Aerial crown-view tile of a tropical tree (Barro Colorado Island, Panama), acquired 20250414:
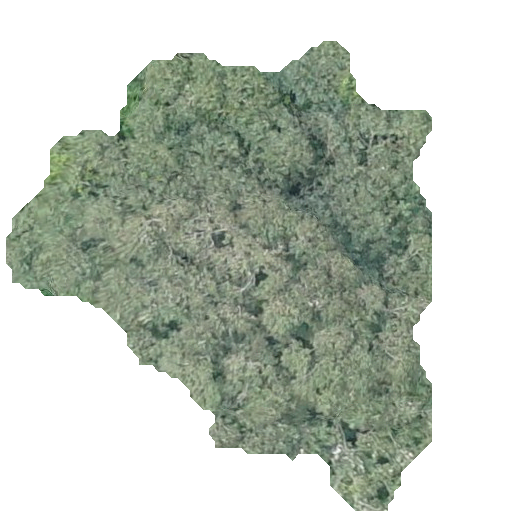
Species: Luehea seemannii
GBIF accepted scientific name: Luehea seemannii
Crown area: 187.55 m²